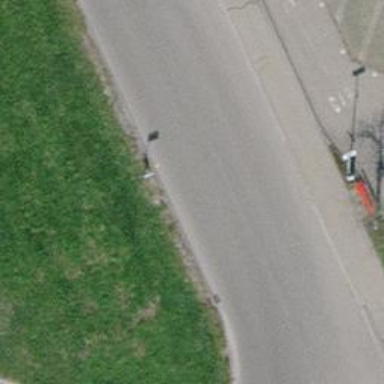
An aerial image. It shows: Bus stop with platform for public transport.